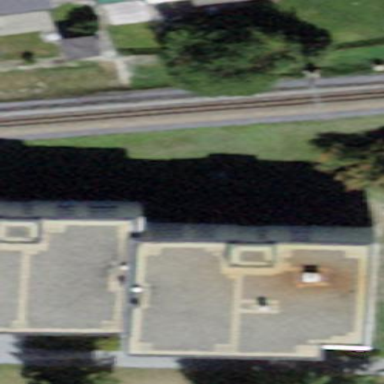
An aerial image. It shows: Apartment building with flat roof.